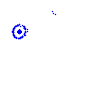
Particle: pion